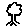
Label: tree